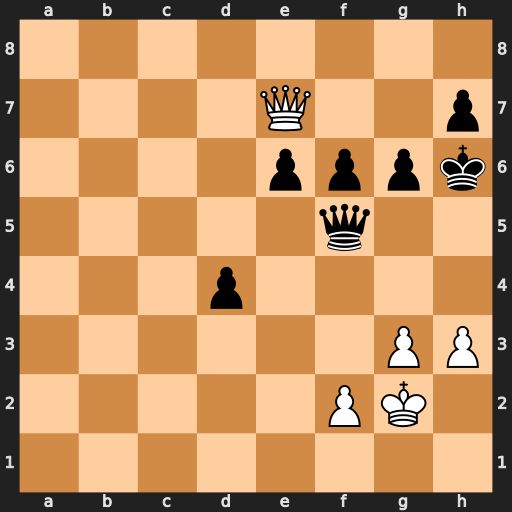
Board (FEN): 8/4Q2p/4pppk/5q2/3p4/6PP/5PK1/8
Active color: w
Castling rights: -
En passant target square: -
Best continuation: Qf8+ Kh5 g4+ Kg5 gxf5